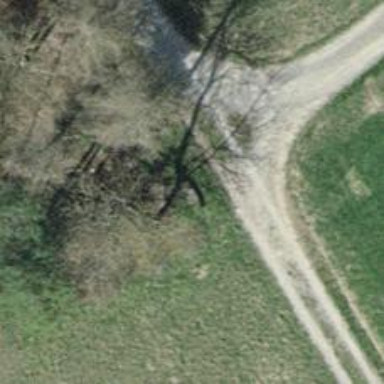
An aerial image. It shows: Brown bench.